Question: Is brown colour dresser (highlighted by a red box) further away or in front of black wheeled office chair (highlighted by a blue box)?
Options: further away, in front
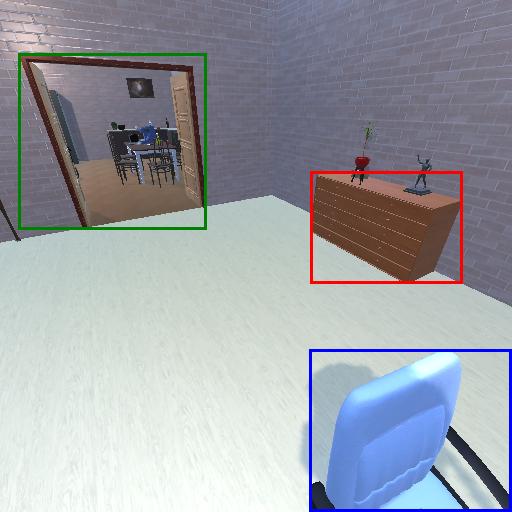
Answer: further away